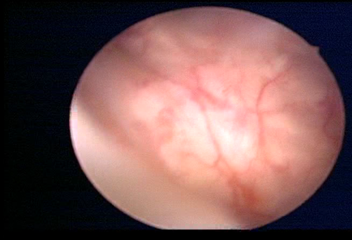
Modality: WLC
Class: Normal mucosa
Bladder cancer association: No